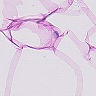
Metastatic tissue present: no